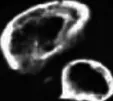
Preoperative CT.
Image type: radiology (ct)